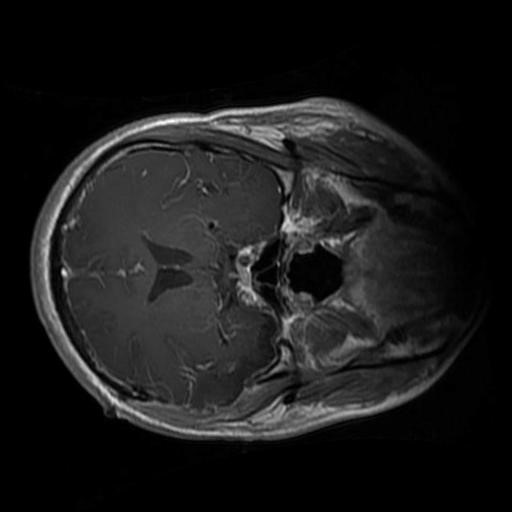
Label: brain_glioma